Interaction volume radius: 5 \u00c5
Interaction volume height: 10 \u00c5
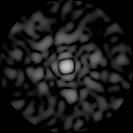
Disorder parameter: 0.8683